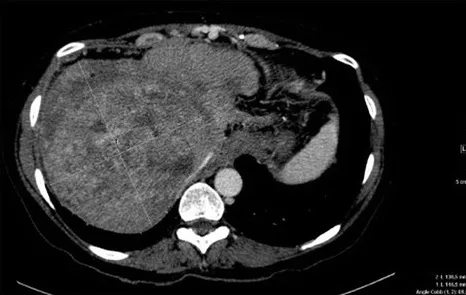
Computing tomography scan showing multifocal abnormalities, involving both lobes of the liver. The uninvolved portions of hepatic parenchyma underwent relative hypertrophy. No calcification was visible initially. In the left liver, lesions coalesce, forming a diffuse pattern. So the target lesion was chosen in the right liver, initially measuring 138 x 146 mm, extending to the capsular margin with areas of retraction. After administration of IV contrast material, this main nodule displayed marginal enhancement during the portal phase. Inferior vena cava was compressed but remained permeable.
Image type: radiology (ct)